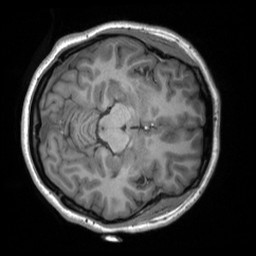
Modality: T1w
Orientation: axial
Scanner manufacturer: siemens
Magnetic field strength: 3 T
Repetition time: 2 s
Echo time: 0.0023 s